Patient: sex F, age 53
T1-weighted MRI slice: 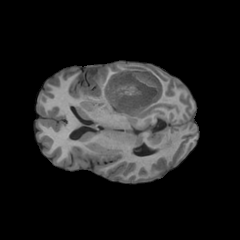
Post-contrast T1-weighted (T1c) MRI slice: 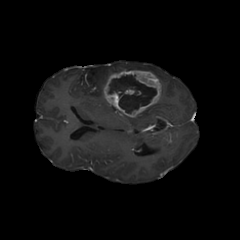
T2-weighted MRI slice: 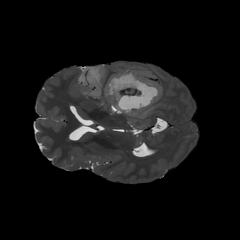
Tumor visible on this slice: yes
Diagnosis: Glioblastoma, IDH-wildtype
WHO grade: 4